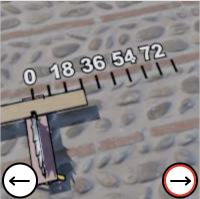
Task: length
Answer: 27
First scale value: 18.0